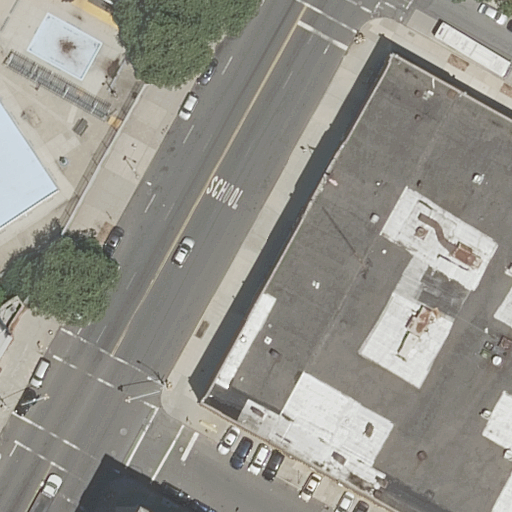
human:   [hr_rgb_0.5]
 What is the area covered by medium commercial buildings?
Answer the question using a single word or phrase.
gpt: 0m2

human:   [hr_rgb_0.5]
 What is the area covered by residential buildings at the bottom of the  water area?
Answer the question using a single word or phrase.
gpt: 1927m2

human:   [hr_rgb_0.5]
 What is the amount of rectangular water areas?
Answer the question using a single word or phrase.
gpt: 1

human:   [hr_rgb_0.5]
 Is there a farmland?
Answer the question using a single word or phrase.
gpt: no

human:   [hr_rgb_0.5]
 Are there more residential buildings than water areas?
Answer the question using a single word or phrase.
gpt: yes

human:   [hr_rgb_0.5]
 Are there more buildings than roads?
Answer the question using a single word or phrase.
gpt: yes

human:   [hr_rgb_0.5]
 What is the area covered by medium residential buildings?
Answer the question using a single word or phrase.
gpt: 466m2

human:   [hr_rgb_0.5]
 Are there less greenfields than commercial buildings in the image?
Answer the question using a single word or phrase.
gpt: no

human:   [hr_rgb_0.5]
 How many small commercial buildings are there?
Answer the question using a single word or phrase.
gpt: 0

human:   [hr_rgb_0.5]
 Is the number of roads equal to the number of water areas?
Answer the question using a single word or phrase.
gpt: no

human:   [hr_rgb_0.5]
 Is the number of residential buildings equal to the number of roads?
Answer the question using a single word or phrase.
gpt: no

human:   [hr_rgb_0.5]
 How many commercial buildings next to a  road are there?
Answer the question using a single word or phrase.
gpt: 0

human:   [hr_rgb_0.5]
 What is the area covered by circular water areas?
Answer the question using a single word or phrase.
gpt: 0m2

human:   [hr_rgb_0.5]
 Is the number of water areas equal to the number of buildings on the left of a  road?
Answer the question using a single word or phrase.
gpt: no

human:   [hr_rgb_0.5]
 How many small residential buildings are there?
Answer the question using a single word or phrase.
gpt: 2

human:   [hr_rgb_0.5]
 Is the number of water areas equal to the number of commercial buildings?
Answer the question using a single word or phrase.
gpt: no

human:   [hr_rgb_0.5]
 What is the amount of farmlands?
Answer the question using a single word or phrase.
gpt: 0

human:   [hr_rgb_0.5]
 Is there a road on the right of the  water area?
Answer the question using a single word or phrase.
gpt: yes

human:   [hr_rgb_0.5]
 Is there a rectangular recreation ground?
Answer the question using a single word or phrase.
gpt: no

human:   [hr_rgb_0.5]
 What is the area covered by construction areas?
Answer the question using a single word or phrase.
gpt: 0m2

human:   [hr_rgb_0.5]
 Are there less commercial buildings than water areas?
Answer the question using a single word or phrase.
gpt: yes

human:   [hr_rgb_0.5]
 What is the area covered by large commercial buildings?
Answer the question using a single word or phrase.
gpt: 0m2

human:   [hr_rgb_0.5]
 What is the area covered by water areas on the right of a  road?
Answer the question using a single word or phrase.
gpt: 0m2

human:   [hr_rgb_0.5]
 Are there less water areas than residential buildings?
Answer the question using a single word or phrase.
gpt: yes

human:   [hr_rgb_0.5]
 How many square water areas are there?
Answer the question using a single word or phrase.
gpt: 0

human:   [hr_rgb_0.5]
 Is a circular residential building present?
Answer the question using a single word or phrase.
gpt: no

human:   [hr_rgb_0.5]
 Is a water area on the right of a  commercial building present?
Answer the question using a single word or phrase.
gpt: no

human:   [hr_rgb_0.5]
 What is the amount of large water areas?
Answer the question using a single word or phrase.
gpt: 0

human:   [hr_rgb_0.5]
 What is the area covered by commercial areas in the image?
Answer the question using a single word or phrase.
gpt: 0m2

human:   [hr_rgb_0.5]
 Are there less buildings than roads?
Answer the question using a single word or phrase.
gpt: no

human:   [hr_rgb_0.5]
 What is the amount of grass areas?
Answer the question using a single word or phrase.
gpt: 0

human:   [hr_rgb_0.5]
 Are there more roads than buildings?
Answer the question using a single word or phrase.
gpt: no

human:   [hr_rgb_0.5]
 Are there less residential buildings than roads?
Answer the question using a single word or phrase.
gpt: no

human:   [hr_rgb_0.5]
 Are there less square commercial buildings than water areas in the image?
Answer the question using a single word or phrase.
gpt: yes

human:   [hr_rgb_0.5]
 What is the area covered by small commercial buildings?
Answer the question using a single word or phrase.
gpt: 0m2

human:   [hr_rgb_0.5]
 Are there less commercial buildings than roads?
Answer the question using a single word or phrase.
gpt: yes